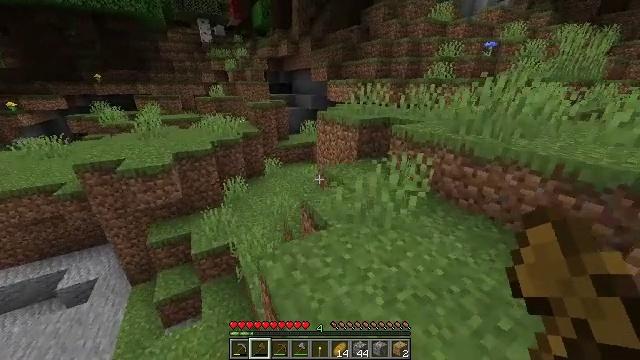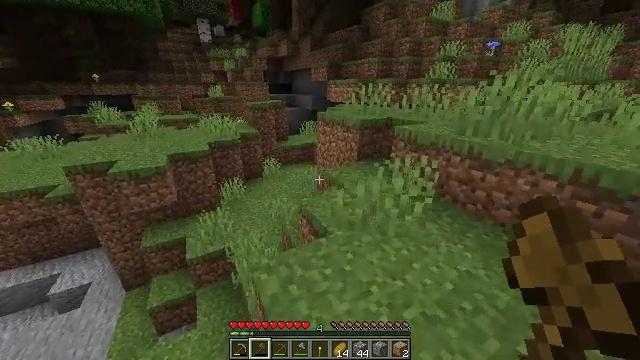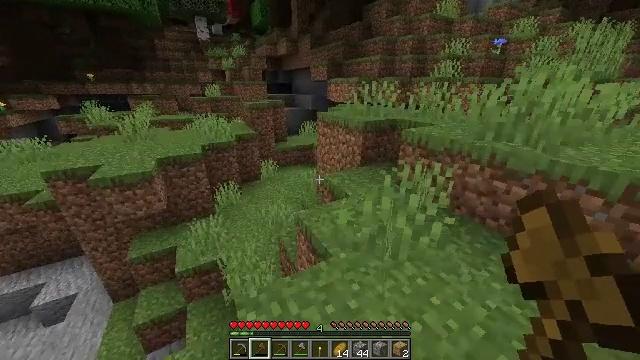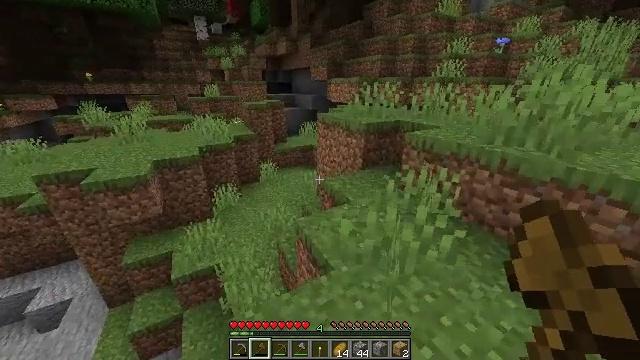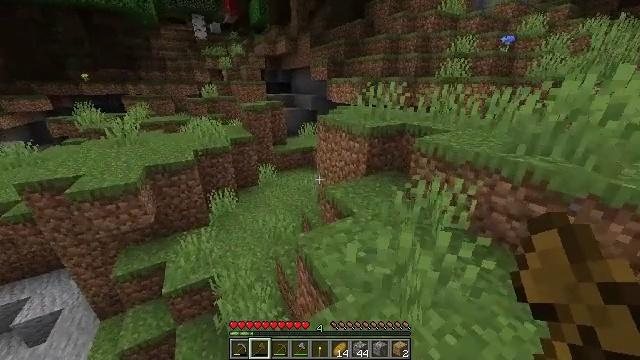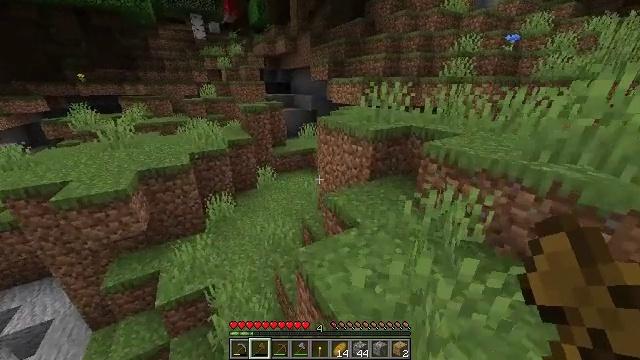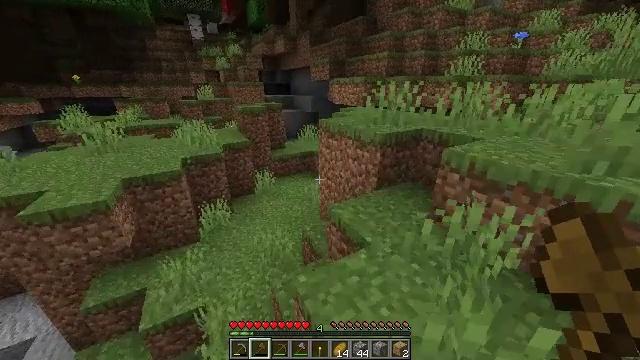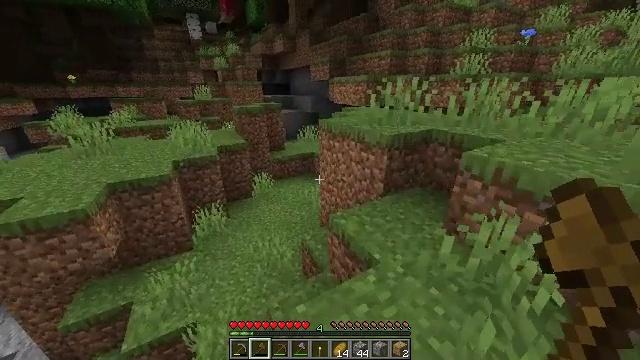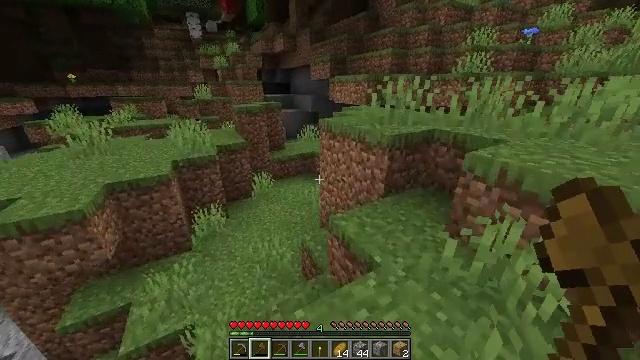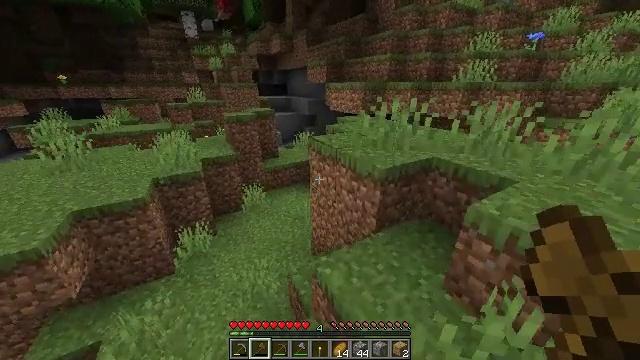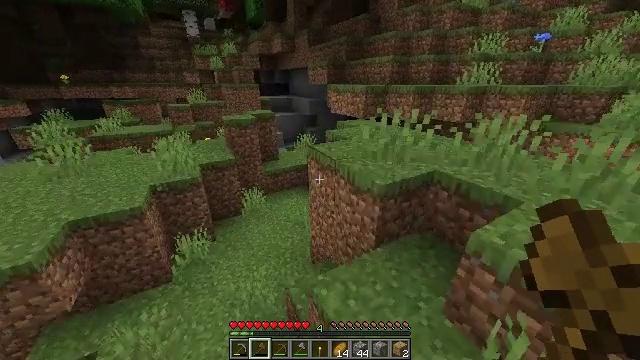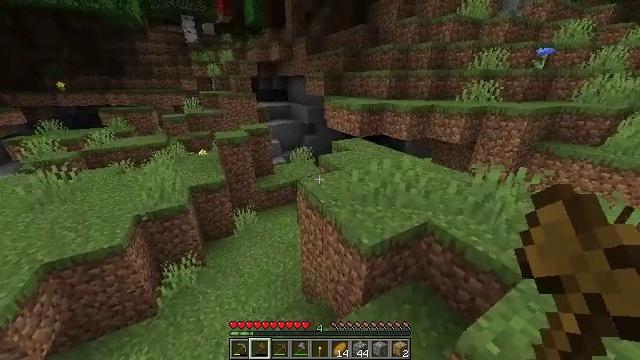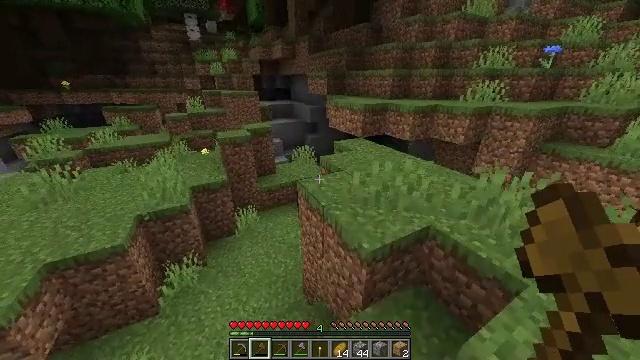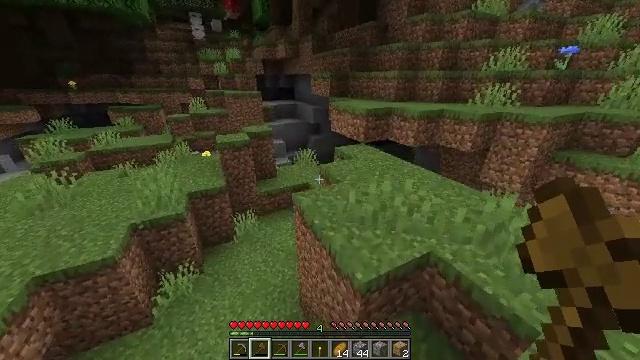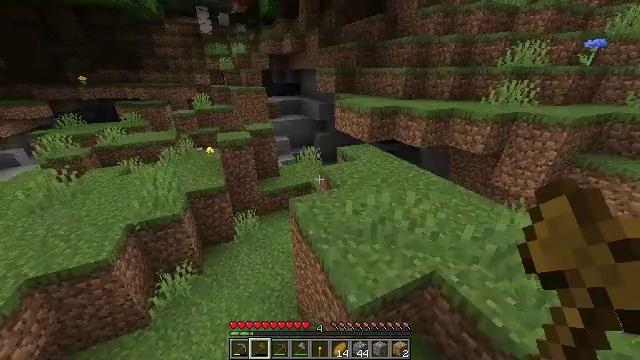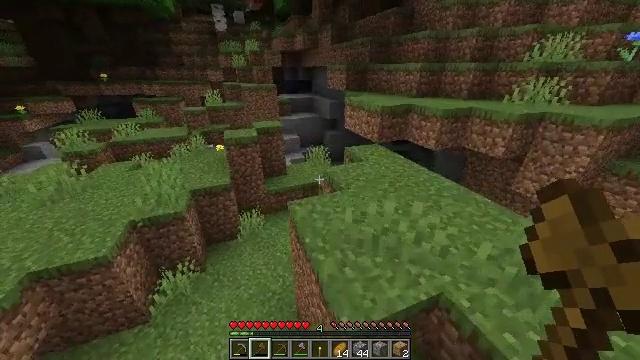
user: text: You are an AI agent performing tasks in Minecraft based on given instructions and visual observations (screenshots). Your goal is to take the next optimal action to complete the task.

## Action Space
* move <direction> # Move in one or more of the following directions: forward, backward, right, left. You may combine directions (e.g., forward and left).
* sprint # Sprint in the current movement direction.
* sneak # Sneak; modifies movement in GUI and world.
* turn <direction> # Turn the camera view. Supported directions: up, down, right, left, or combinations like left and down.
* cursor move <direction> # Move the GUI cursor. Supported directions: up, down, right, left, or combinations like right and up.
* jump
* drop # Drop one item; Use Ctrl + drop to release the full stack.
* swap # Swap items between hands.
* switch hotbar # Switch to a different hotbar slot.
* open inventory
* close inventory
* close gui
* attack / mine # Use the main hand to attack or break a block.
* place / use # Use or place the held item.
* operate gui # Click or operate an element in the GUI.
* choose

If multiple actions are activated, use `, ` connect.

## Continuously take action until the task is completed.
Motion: motion action
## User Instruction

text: Collect the grass block using a shovel.
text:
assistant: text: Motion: move forward
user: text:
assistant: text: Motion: move forward
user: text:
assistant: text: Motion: move forward
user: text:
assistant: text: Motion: move forward
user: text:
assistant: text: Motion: move forward
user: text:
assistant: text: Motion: move forward
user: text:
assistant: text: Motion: move forward
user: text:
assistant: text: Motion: move forward and move right
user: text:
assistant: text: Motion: move forward and move right, jump
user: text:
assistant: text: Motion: move forward and move right, jump
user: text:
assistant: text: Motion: move forward and move right, jump
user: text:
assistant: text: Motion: move forward and move right, jump
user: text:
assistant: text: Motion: move forward and move right, turn left, jump
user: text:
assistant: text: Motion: move forward and move right, turn left and down
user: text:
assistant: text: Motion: move forward and move right, turn left
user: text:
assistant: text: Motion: move forward and move right, turn left
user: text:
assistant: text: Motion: move forward and move right
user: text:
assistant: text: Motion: move forward
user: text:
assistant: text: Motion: move forward
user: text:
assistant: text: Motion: move forward
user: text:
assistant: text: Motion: move forward, jump
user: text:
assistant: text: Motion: move forward and move right, jump
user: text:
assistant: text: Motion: move forward and move right, jump
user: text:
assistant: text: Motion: move forward and move right, turn left, jump
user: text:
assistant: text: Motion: move forward and move right, turn left
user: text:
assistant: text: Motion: move forward, turn left
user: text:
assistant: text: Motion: move forward
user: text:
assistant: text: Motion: move forward
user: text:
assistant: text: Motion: move forward
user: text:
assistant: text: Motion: move forward